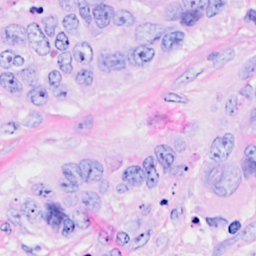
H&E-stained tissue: Breast